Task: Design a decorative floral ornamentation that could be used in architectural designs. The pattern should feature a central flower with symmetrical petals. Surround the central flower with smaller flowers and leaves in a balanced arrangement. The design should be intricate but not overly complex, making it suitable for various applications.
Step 1821:
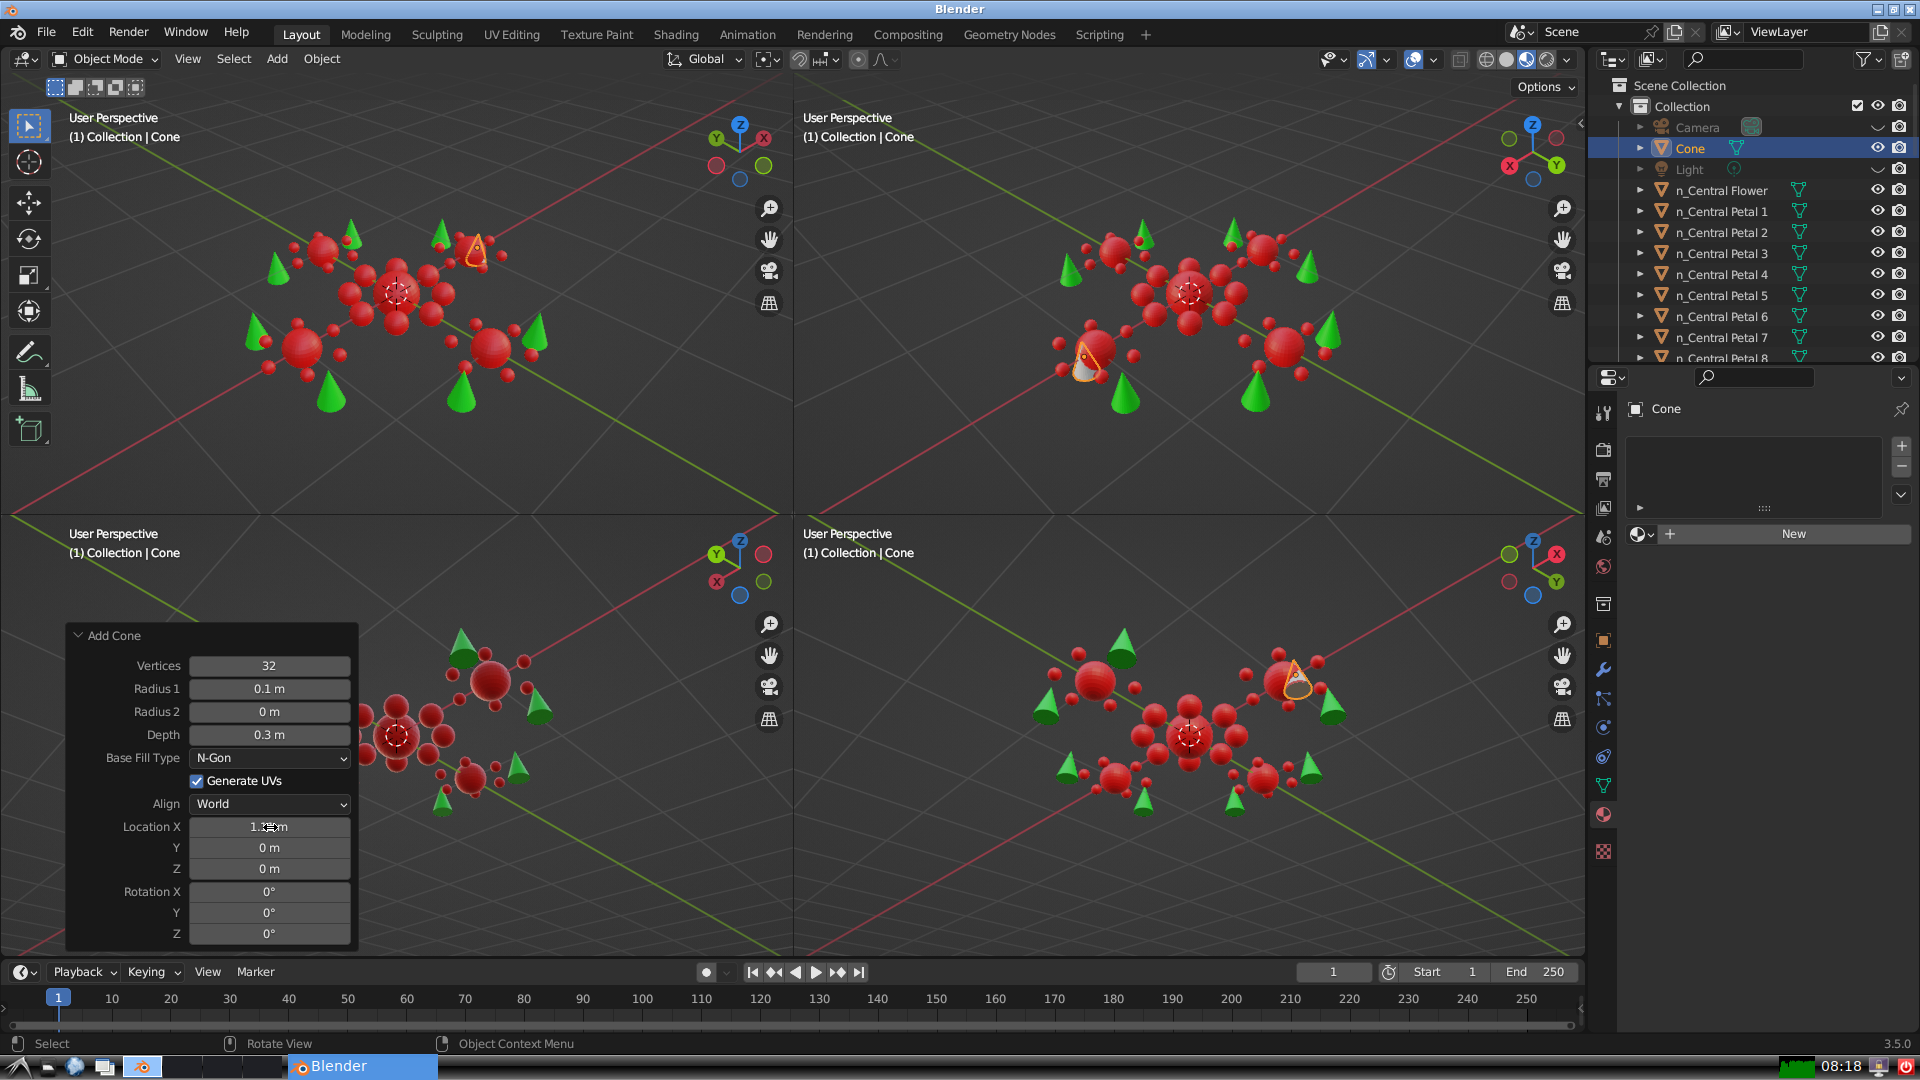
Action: {"mouse_move": [270, 847]}